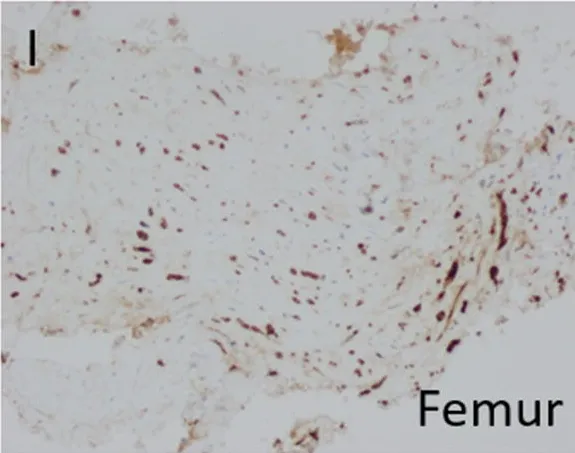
Staining of Specimens. Histopathologic features of the T9 biopsy and intraoperative femur stabilization specimens, indicated in lower right corners. I; The same scattered positive immunohistochemical staining for OSCAR cytokeratin is seen in the femur biopsy, x200.
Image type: pathology (immunostaining)